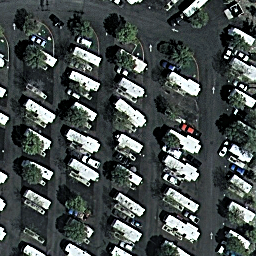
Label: mobilehomepark